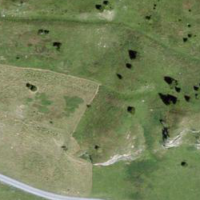
EUNIS habitat code: 26
Species observed at this site:
Chamaenerion angustifolium